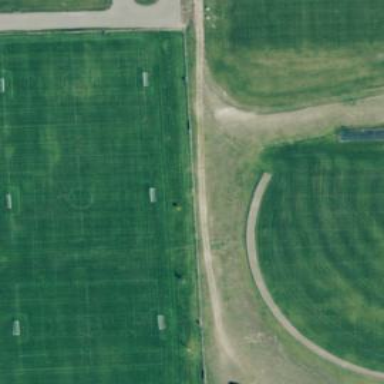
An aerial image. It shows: Soccer pitch for outdoor sports and leisure activities.